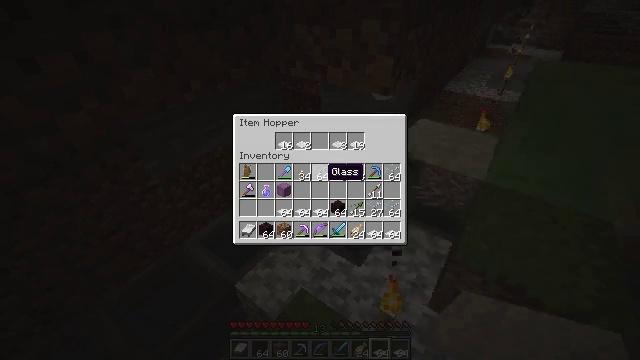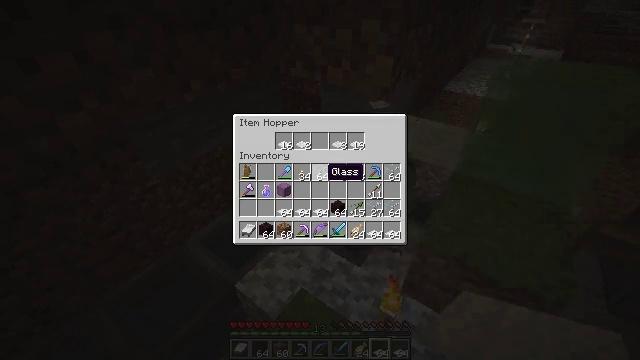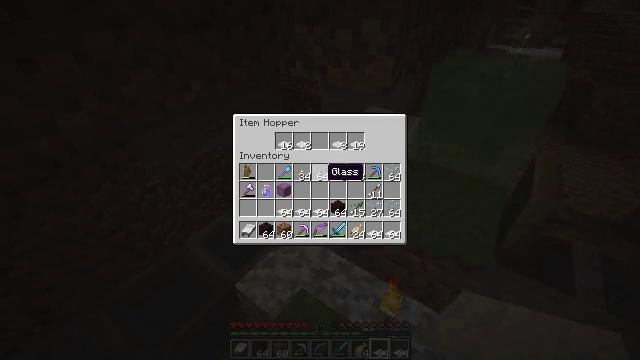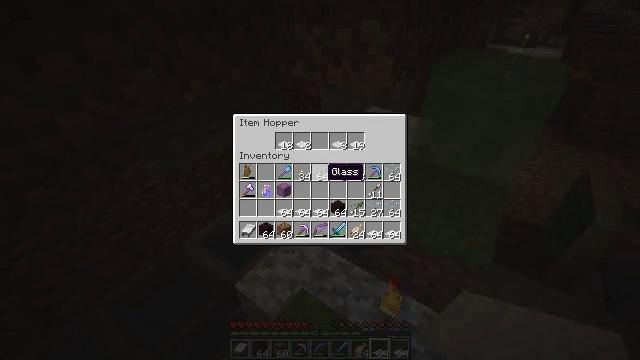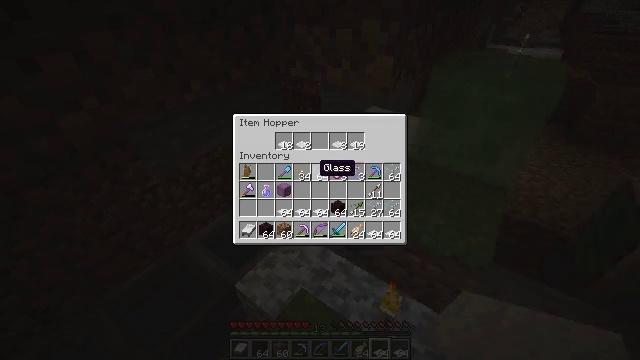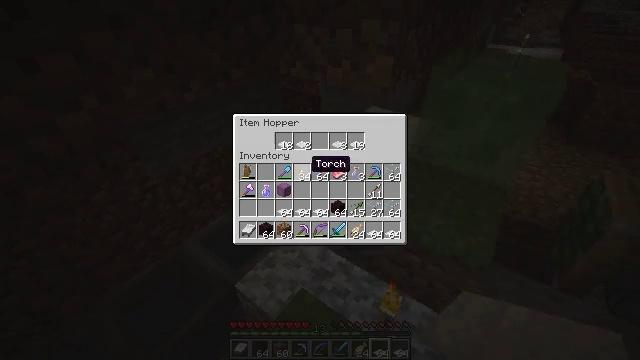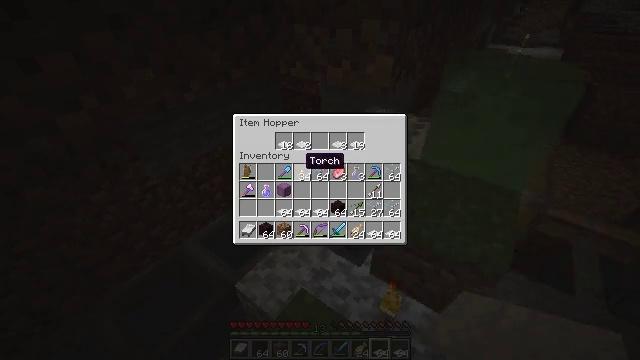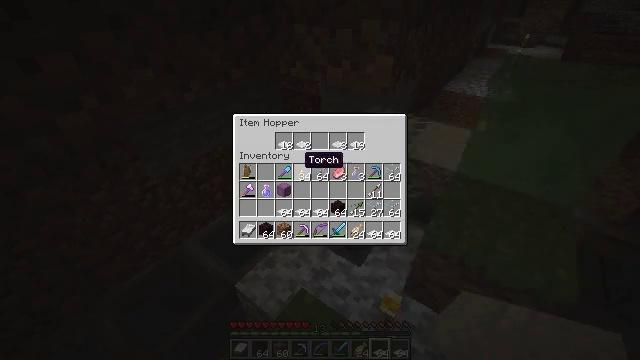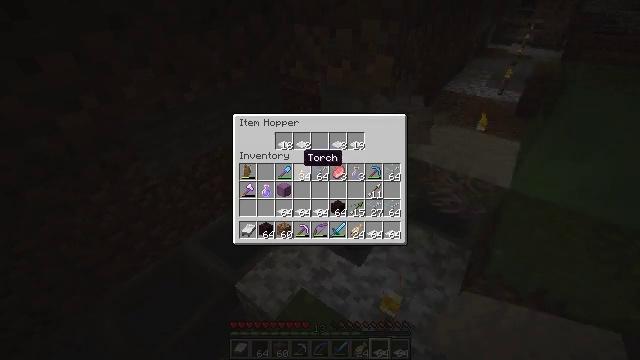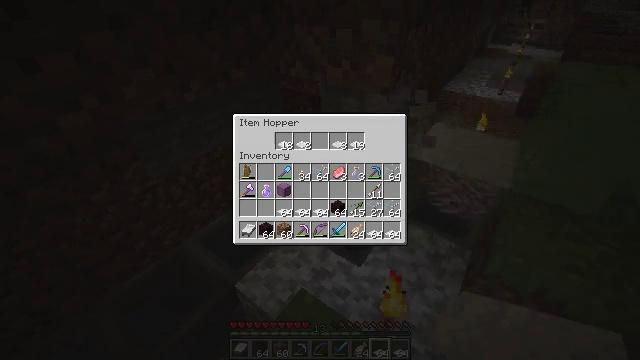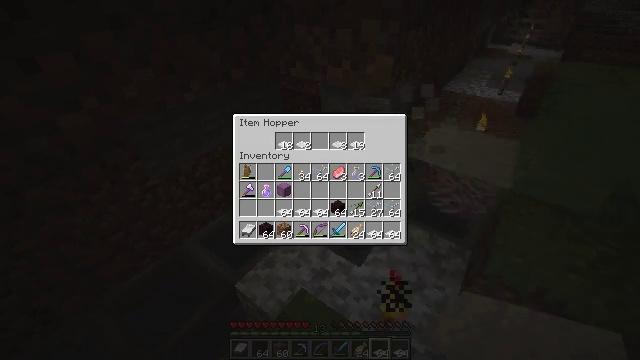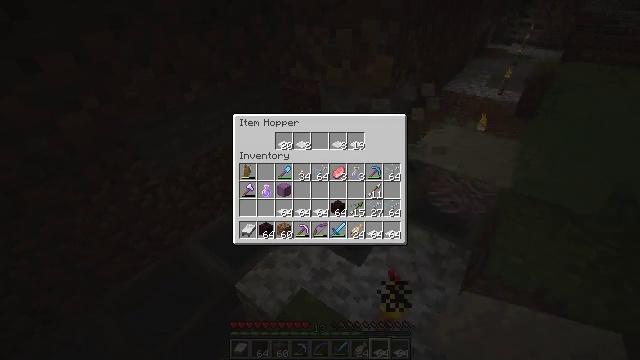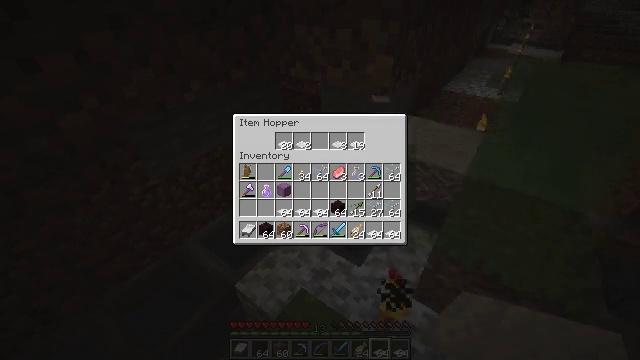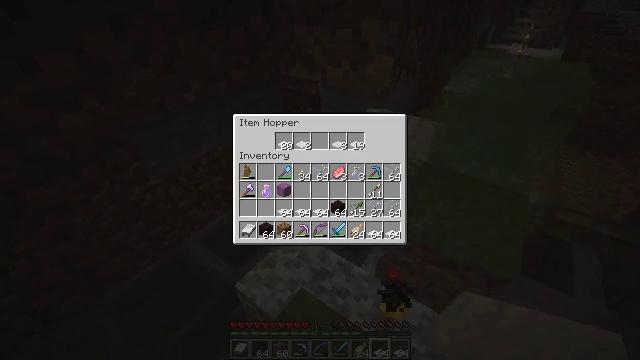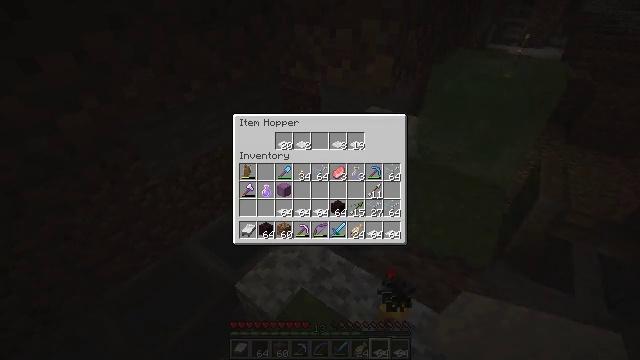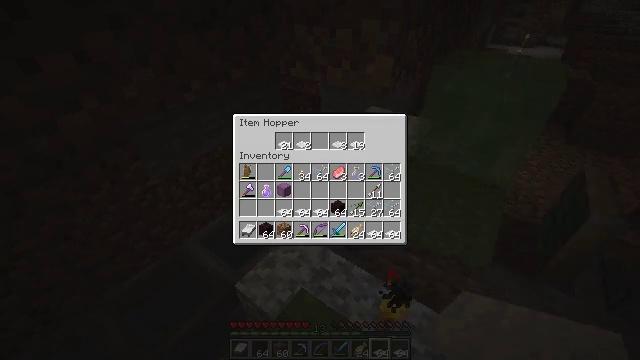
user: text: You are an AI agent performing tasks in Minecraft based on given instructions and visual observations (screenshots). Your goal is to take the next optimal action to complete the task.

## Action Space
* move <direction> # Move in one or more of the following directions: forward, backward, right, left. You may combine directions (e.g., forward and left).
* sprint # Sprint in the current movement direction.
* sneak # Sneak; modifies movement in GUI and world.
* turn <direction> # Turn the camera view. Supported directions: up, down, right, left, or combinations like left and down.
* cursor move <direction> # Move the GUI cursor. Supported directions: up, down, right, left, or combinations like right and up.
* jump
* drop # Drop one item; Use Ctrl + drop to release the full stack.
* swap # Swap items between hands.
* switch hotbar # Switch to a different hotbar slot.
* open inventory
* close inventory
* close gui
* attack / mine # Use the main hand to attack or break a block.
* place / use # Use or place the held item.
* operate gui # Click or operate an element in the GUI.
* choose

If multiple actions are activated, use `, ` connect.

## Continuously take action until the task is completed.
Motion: motion action
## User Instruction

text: Retrieve the shulker box into the inventory.
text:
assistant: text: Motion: no_op
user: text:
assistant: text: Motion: no_op
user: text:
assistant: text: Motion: no_op
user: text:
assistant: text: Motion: no_op
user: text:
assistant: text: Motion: cursor move left
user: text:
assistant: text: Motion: no_op
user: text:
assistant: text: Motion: no_op
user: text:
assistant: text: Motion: no_op
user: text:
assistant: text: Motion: no_op
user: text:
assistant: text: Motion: no_op
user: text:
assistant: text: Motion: no_op
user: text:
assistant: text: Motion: no_op
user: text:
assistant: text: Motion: no_op
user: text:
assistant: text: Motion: no_op
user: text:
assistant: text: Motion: no_op
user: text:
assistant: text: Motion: no_op
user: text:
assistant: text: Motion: no_op
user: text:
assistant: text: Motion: no_op
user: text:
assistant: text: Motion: no_op
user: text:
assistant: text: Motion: no_op
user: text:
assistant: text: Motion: close gui
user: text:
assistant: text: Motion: open inventory
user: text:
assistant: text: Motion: no_op
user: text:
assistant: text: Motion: no_op
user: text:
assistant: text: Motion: no_op
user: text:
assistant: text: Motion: turn left and down
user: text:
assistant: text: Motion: turn left and down
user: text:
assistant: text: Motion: use / place
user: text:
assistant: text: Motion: use / place
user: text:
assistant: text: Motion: use / place